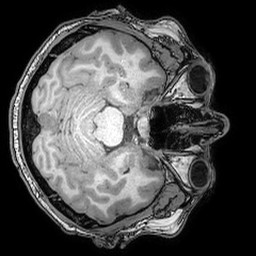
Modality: T1w
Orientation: axial
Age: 33
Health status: ill
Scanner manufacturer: philips
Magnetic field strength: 3 T
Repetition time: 0.007 s
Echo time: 0.003501 s